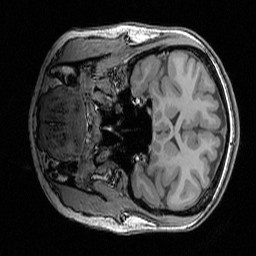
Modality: T1w
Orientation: coronal
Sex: female
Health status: ill
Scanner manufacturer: siemens
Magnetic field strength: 3 T
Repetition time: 1.57 s
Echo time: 0.00342 s